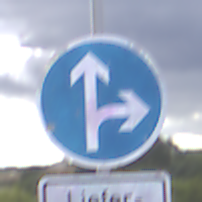
Verkehrszeichen: VorgeschriebeneFahrtrichtungGeradeausOderRechts
Zusatzzeichen unten: BesondereFahrzeugeUndTransportgueter5
Umgebung: Outdoor, Suburban
Tageszeit: MorningAfternoon
Wetter: PartlyCloudy
Licht: Natural
Jahreszeit: NotSpecified
Kontrast: LowContrast